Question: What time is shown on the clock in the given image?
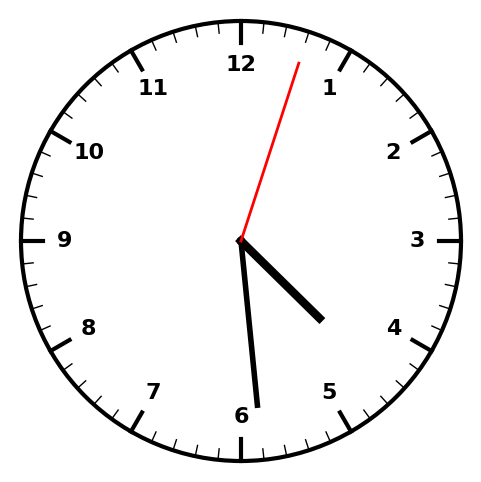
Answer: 04:29:03